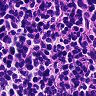
Metastatic tissue present: no